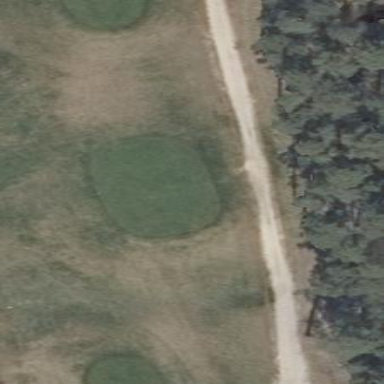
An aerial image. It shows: Golf tee.